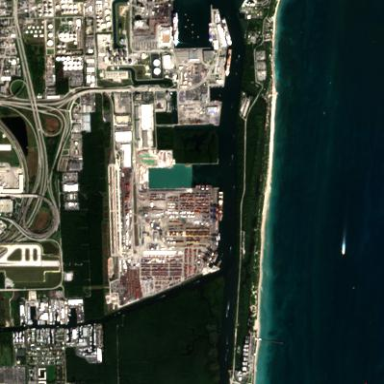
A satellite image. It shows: Industrial area designated as port.